Question: I know it's an Alpha product, but I think this is a setting rather than a bug. When I delete files from with textmate file manager, the file is deleted but remains in the project with a red 'X' through it. See the image below.
I have checked on the file system and it is not there, and have also git commited and pushed the changes to my github repo.
Any ideas?

Cross-posted to the Textmate mailing list. No answers so far.
<URL>
As per danodonovan's suggestion, I looked into the git issues. Turns out showed the files up, and eventually they were commited.
This did not work:
'''
$ git add .
$ git commit -m "message"
$ git push origin master
'''
This did work:
'''
$ git commit -a -m "message"
$ git push origin master
'''
I thought -a -m was synonymous for the first set of commands. In any case the problem is solved and was not a Textmate issue but rather uncommited deletions, which makes sense. Thank you to danodonovan.
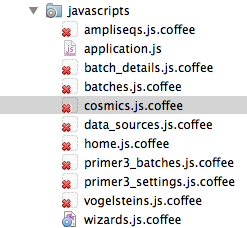
Answer: Do these files show up with
'''
$ git status
'''
? As you've found out you'll either have to commit the removed files individually or use
'''
$ git commit -a -m "comment"
'''
:-)